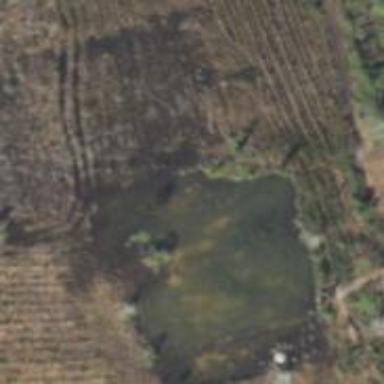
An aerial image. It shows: Beautiful wet meadow natural wetland.